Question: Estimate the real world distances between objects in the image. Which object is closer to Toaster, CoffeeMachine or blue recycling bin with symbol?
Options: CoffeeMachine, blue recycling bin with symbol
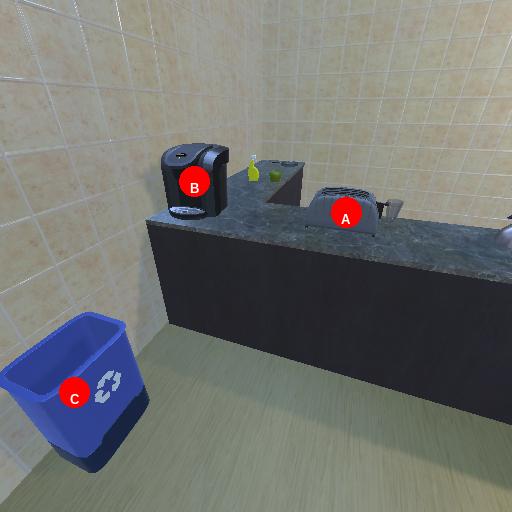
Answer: CoffeeMachine